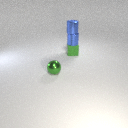
small green rubber cube behind small green metal sphere